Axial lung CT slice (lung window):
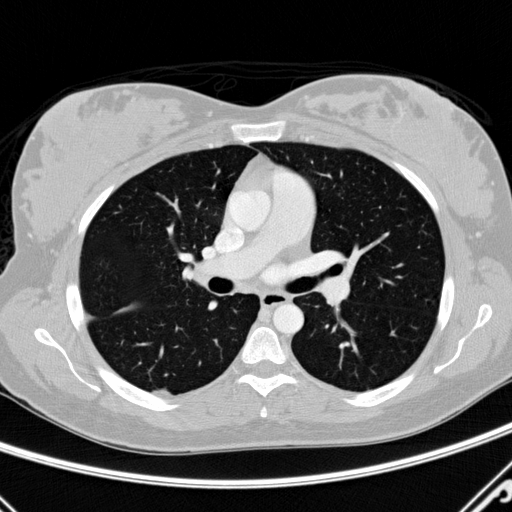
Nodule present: yes
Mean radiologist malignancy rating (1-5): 3